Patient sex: F
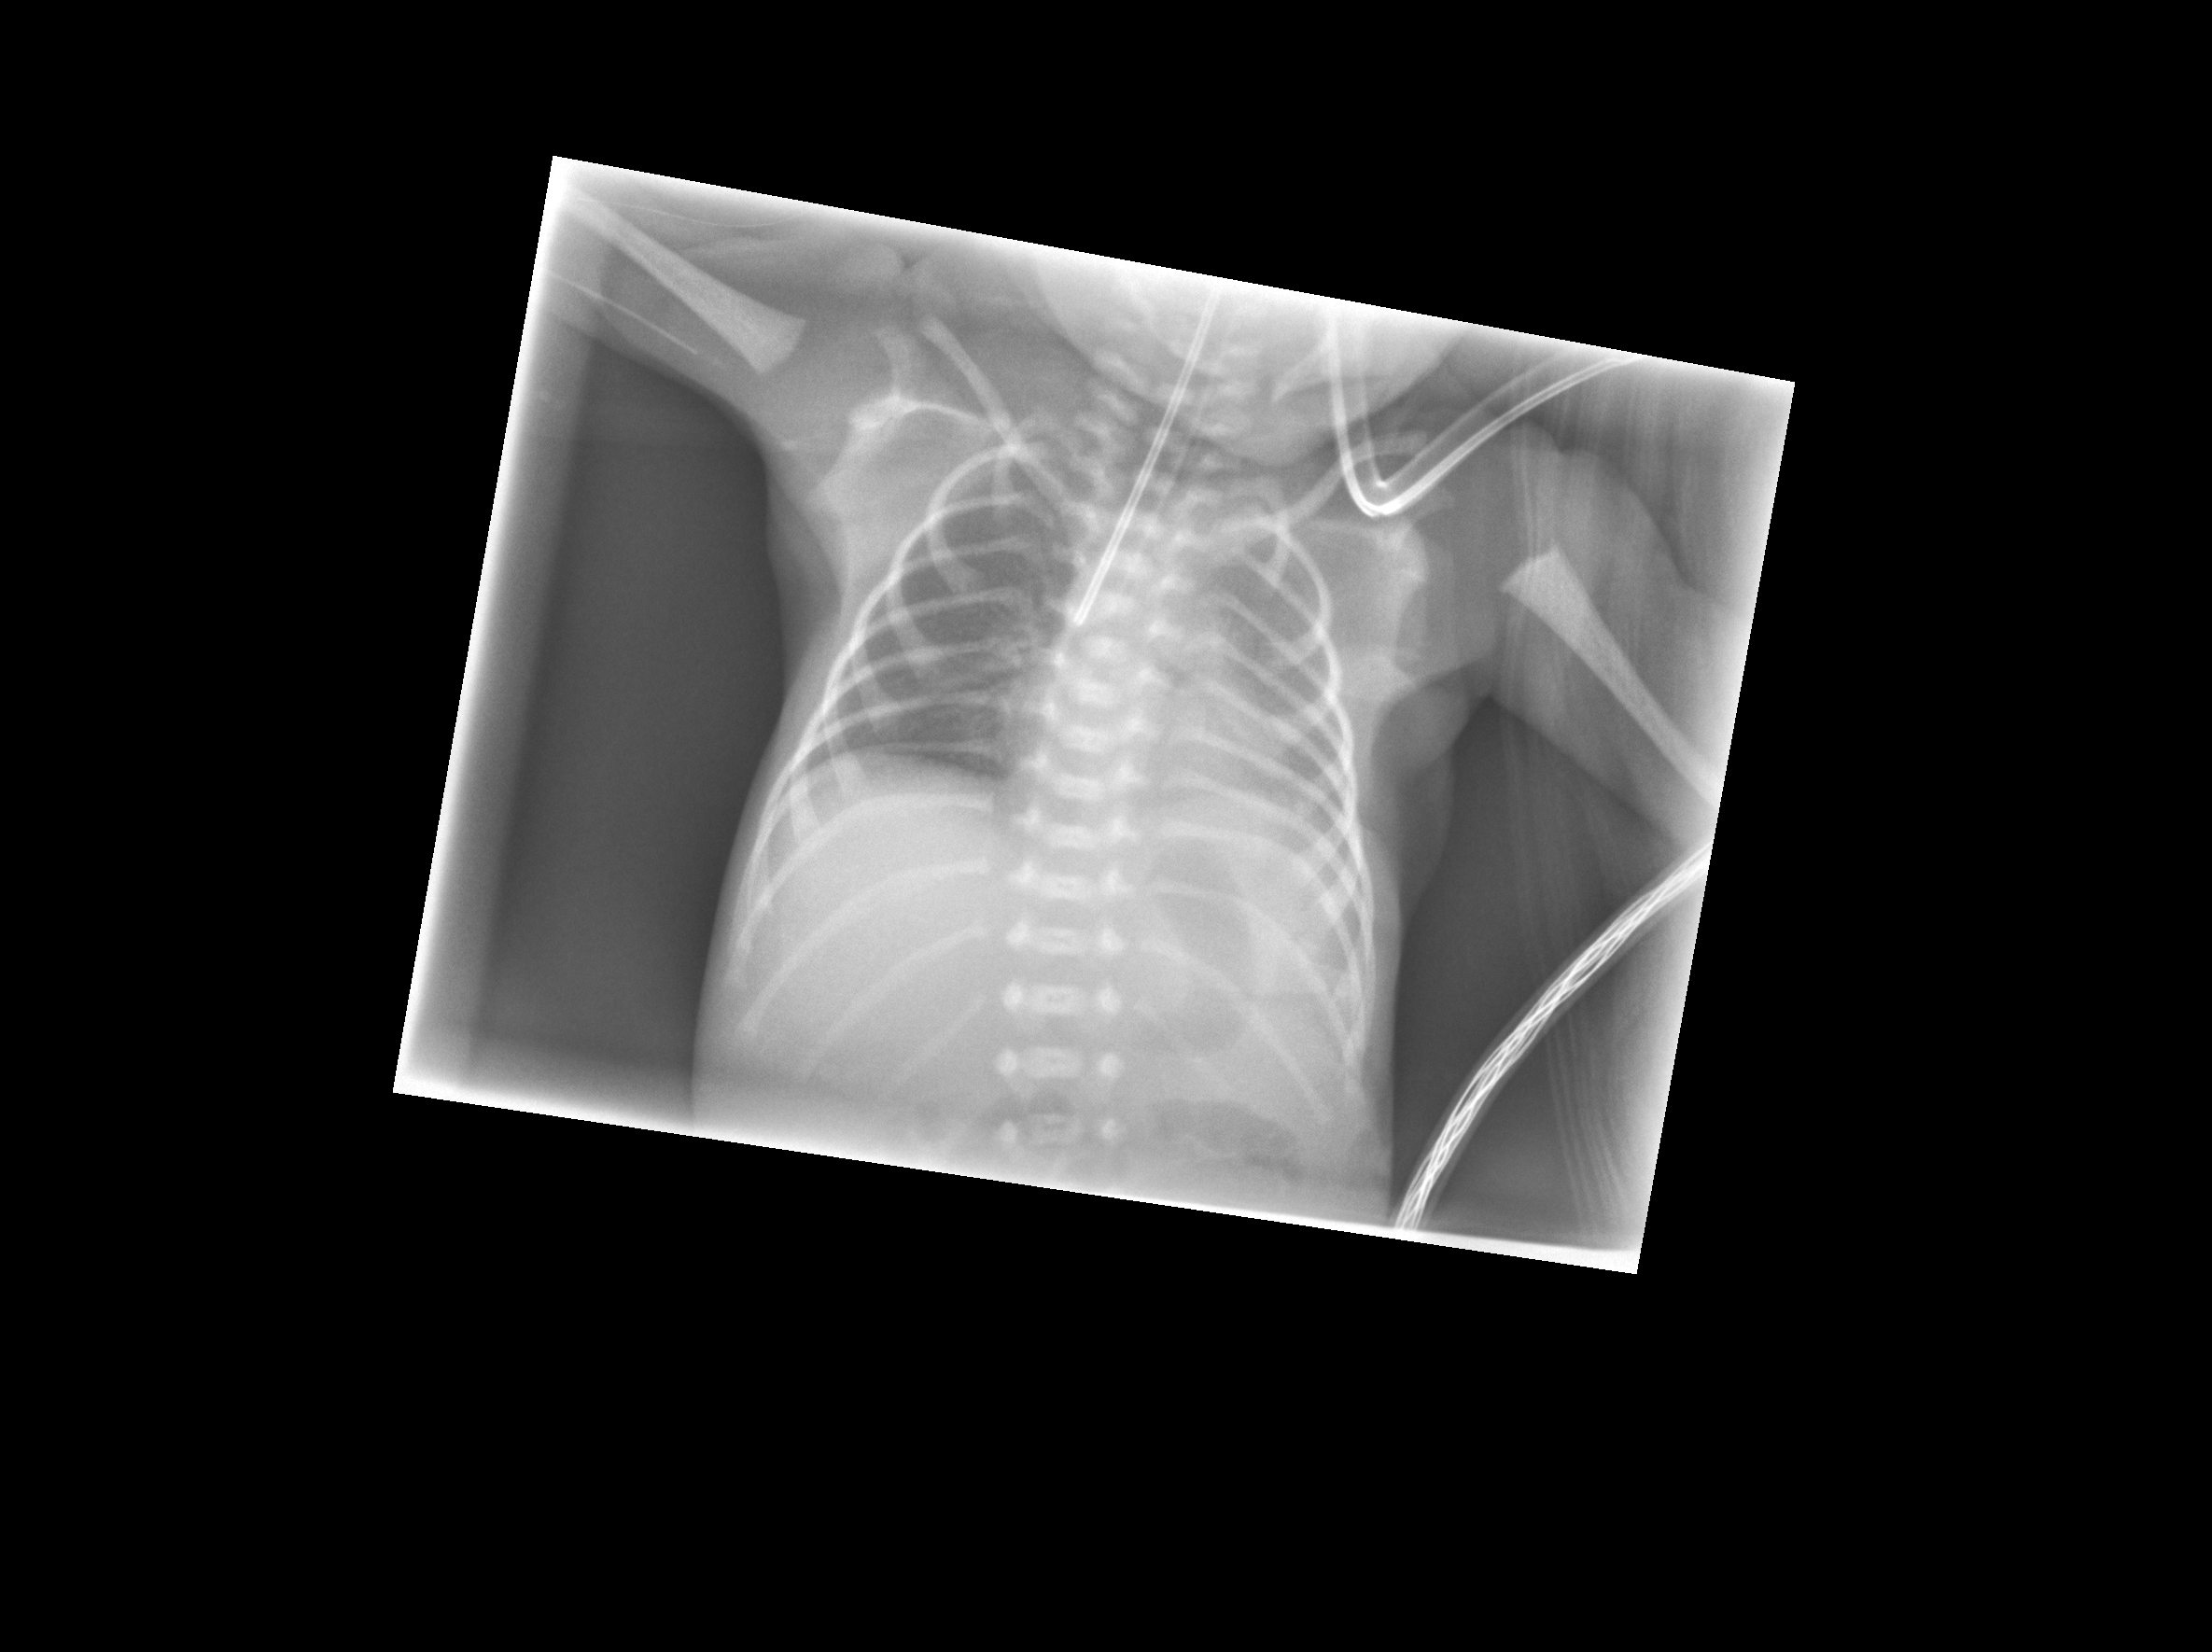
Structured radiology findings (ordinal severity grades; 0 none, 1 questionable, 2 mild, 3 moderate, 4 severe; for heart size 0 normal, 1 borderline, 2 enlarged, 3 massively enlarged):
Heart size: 0
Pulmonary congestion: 0
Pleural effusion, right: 0
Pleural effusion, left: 0
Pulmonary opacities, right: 1
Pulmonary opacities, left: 1
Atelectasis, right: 1
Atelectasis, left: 1